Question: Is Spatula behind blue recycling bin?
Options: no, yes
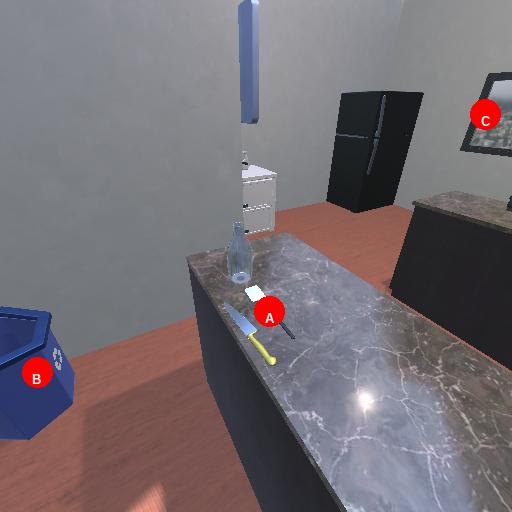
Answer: no